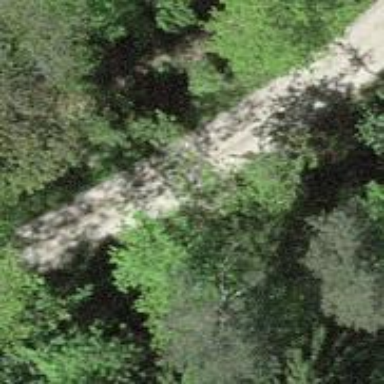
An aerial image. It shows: Track with grade 2 tracktype.